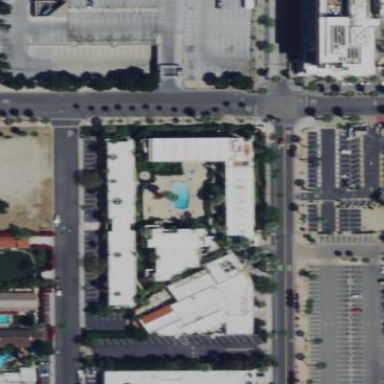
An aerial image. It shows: Hotel building.